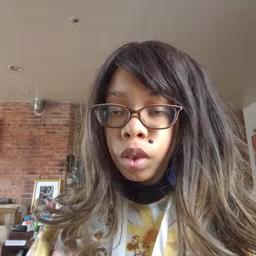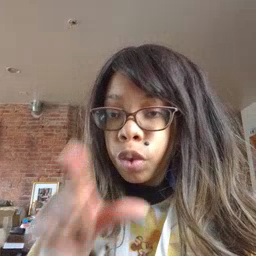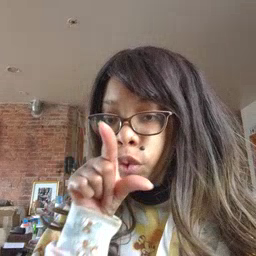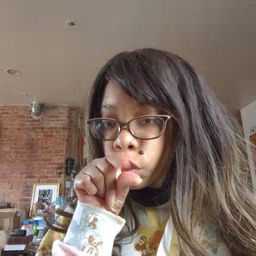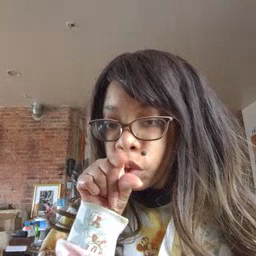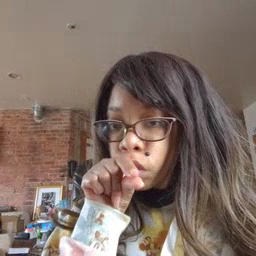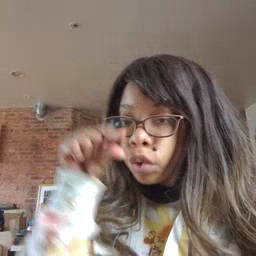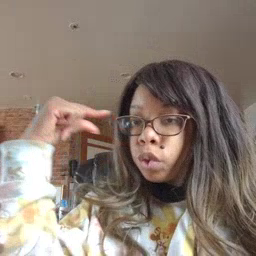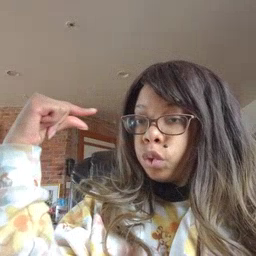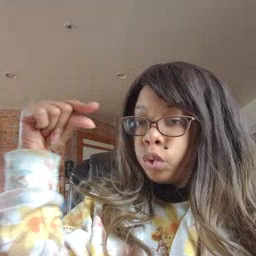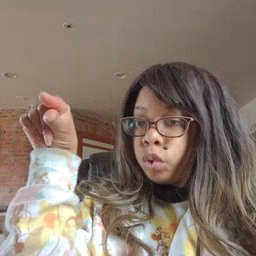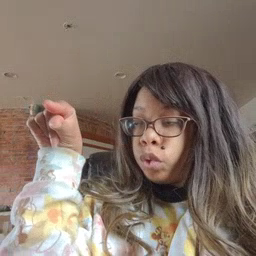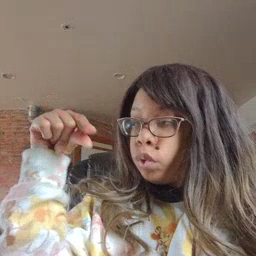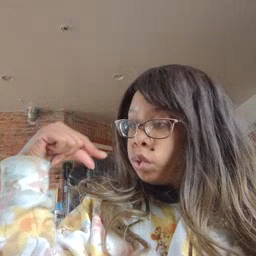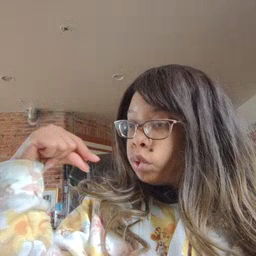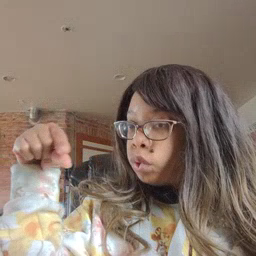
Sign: goose